Field crop: tomato
Growth stage: 2
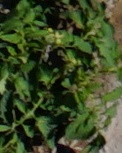
Species: tomato